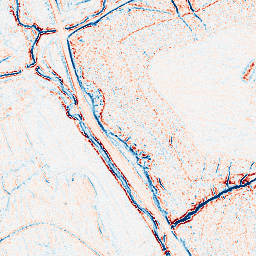
Category: edge_preserving
Decomposition family: bilateral
Decomposition parameters: d: 5
sigma_color: 25
sigma_space: 75
Upsampling method: linear_exact
Upsampling parameters: scale: 2
Upsampling scale: 2